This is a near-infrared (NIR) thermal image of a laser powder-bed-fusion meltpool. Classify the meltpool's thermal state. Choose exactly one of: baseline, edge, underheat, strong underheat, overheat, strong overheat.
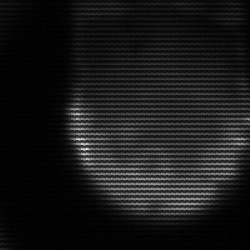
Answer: edge